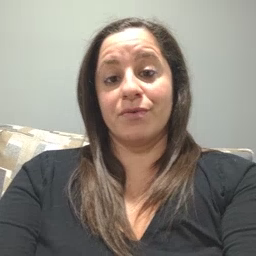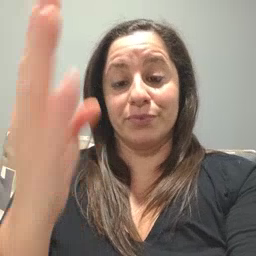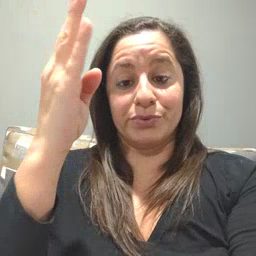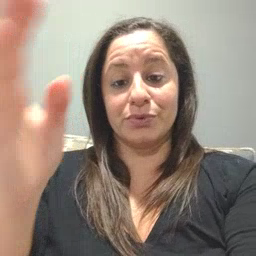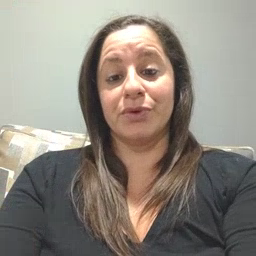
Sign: blue